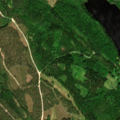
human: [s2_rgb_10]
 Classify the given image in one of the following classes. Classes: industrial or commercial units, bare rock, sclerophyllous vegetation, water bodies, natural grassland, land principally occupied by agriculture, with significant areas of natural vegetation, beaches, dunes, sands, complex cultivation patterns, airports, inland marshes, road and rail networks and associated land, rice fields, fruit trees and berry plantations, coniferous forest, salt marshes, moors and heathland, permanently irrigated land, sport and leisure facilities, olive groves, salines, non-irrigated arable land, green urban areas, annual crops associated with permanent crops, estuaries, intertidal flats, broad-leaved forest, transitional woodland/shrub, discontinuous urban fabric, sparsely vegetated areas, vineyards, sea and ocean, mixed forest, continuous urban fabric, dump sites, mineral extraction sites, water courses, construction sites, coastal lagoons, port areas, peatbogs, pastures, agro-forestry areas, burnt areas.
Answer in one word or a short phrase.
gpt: broad-leaved forest, coniferous forest, mixed forest, water bodies